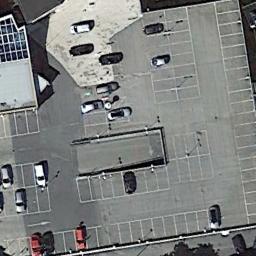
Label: parking_lot